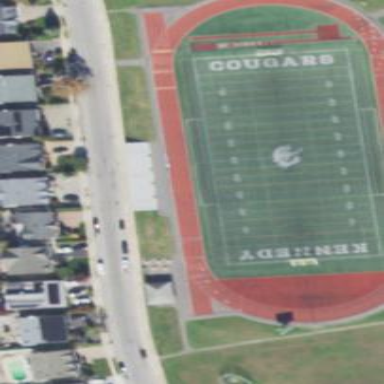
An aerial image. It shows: Pitch for American football with artificial turf surface.